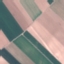
Land use / land cover class: AnnualCrop